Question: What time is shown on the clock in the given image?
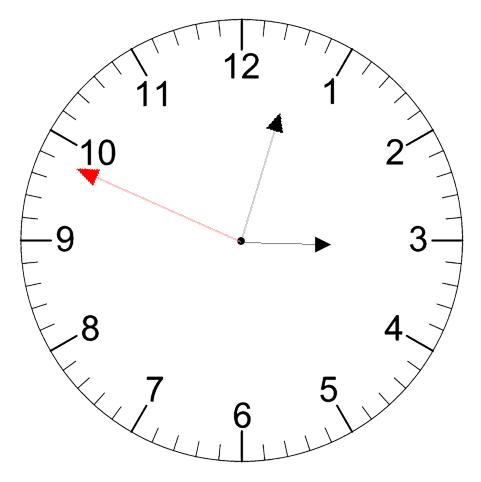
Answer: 03:02:49